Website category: sports
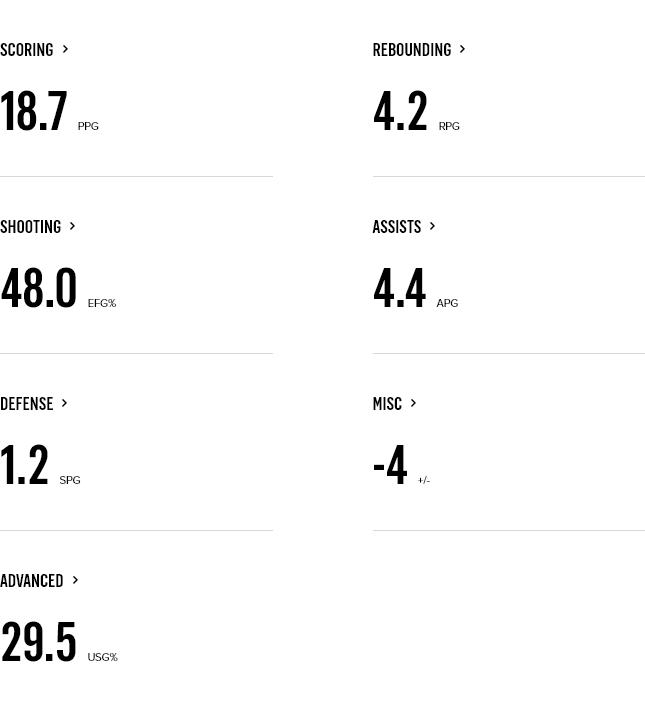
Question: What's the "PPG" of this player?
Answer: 18.7

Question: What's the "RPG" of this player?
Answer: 4.2

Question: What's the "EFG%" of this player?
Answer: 48.0

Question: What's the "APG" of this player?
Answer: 4.4

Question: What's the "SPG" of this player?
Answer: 1.2

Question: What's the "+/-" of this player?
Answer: -4

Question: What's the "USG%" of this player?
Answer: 29.5

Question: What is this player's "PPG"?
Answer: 18.7

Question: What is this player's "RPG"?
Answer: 4.2

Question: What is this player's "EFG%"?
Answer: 48.0

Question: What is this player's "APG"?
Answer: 4.4

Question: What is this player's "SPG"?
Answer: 1.2

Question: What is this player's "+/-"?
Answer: -4

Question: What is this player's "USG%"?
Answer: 29.5

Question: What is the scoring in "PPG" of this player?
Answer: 18.7

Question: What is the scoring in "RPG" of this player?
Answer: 4.2

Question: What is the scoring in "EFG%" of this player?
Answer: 48.0

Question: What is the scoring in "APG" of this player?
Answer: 4.4

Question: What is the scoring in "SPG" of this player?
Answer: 1.2

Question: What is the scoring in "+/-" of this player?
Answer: -4

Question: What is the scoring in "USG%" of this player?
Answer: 29.5

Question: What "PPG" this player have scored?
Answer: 18.7

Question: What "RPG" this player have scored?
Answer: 4.2

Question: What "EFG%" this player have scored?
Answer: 48.0

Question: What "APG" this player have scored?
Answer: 4.4

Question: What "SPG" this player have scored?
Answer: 1.2

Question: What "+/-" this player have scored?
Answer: -4

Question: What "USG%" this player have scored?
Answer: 29.5

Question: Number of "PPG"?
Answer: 18.7

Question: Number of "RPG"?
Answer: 4.2

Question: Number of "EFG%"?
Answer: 48.0

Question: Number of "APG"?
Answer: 4.4

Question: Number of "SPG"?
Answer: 1.2

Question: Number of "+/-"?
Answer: -4

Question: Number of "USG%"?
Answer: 29.5

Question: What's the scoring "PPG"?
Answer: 18.7

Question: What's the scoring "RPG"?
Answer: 4.2

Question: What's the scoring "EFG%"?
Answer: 48.0

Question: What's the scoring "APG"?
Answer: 4.4

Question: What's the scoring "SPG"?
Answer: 1.2

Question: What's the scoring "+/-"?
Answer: -4

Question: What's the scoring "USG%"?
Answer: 29.5